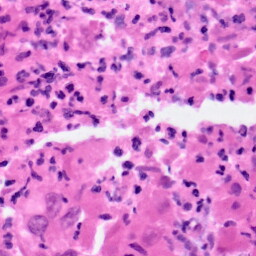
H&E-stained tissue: Pancreatic